Interaction volume radius: 5 \u00c5
Interaction volume height: 10 \u00c5
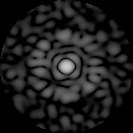
Disorder parameter: 0.7867